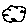
Label: cloud